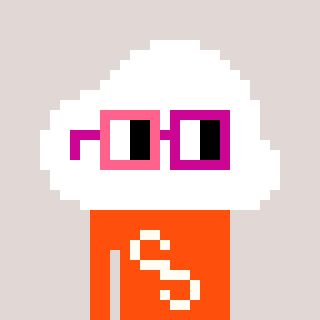
a pixel art character with square pink and red glasses, a cloud-shaped head and a orange-colored body on a warm background